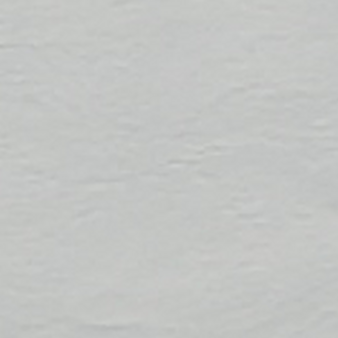
Label: other